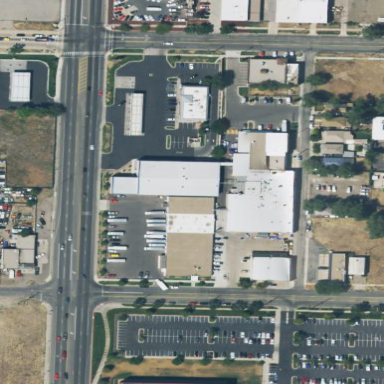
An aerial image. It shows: Retail area.